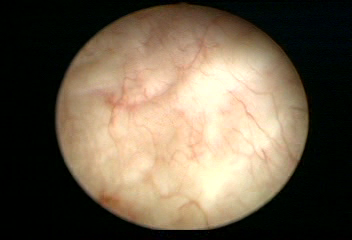
Modality: WLC
Class: Normal mucosa
Bladder cancer association: No